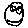
Label: smiley face